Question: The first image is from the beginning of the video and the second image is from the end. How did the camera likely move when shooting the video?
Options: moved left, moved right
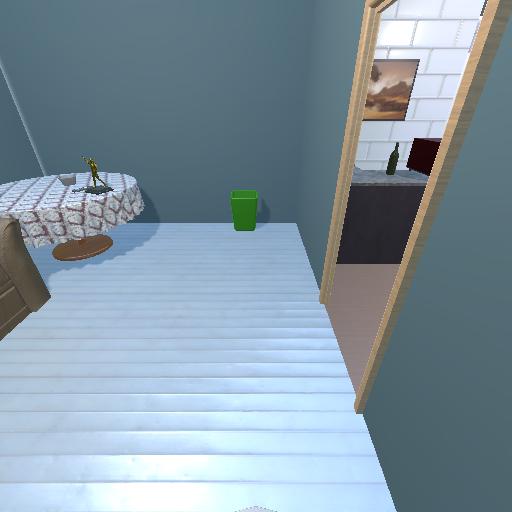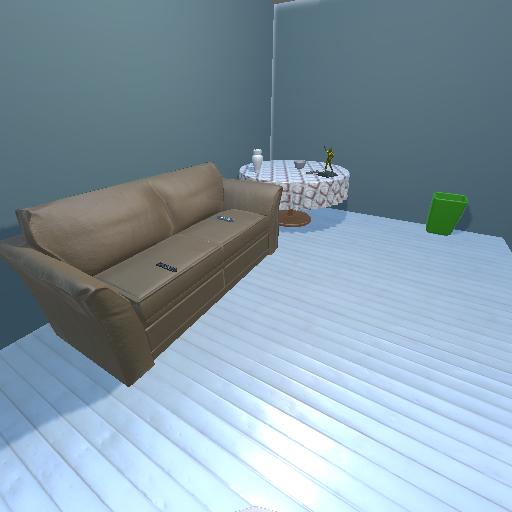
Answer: moved left